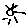
Label: sun